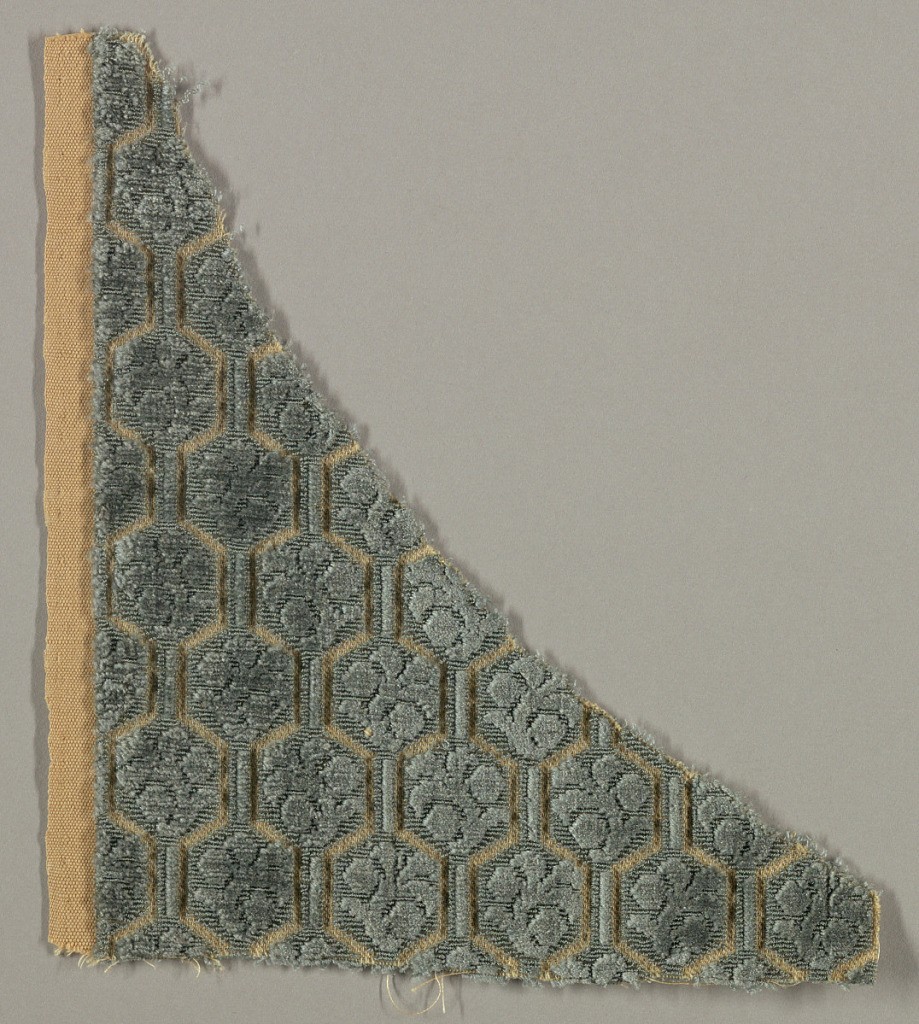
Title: Fragment
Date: possibly 17th century
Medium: silk Technique: supplementary warp forming raised pile (velvet)
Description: Nestling hexagonal shapes in blue-grey on white.